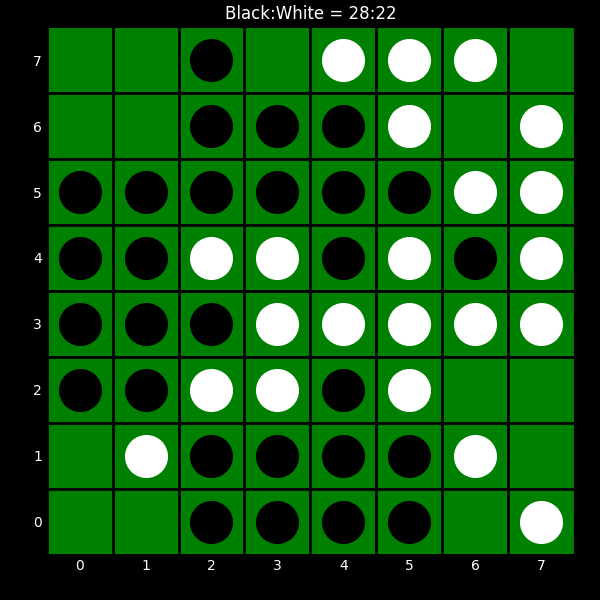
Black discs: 28
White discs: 22